Question: I have a collection of button that I've created and need to change the color of the button when it's pressed. Currently it set the default colors (grey = inactive; light blue = active):

but I want to change the color of active to red.
Here's my button class:
'''
class ButtonClass(wx.Panel):
def __init__(self, parent, name, id):
wx.Panel.__init__(self, parent)
self.name = name
self.taskid = id
self.button = wx.ToggleButton(self, 1, size=(50, 50))
self.button.SetLabel('Start')
self.mainSizer = wx.BoxSizer(wx.HORIZONTAL)
self.mainSizer.Add(self.button)
self.Bind(wx.EVT_TOGGLEBUTTON, self.toggledbutton, self.button)
# Where the buttons change state
def toggledbutton(self, event):
# Active State
if self.button.GetValue() == True:
self.button.SetLabel('Stop')
# Inactive State
if self.button.GetValue() == False:
self.button.SetLabel('Start')
'''
I've tried using 'self.button.SetColour' , 'self.button.SetBackgroundColour' , 'self.button.SetForegroundColour' all of which were not successful. Is there a way to accomplish this within wxpython?
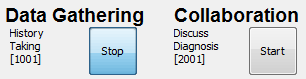
Answer: It seems to be platform dependant. This worked for me in Ubuntu, but not in Windows.
'''
self.ToggleButtonObj = wx.ToggleButton(self, -1, 'ButtonLabel')
self.ToggleButtonObj.Bind(wx.EVT_TOGGLEBUTTON, self.OnToggleClick)
def OnToggleClick(self,event):
if self.ToggleButtonObj.GetValue():
self.ToggleButtonObj.SetBackgroundColour('#color1')
else:
self.ToggleButtonObj.SetBackgroundColour('#color2')
'''
---
Workaround:
'''
self.Button = wx.Button(self, -1, 'ButtonLabel')
self.Button.Bind(wx.EVT_BUTTON, self.OnToggleClick)
self.ButtonValue = False
def OnToggleClick(self,event):
if not self.ButtonValue():
self.Button.SetBackgroundColour('#color1')
self.ButtonValue = True
else:
self.Button.SetBackgroundColour('#color2')
self.ButtonValue = False
'''